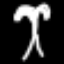
Label: palm tree